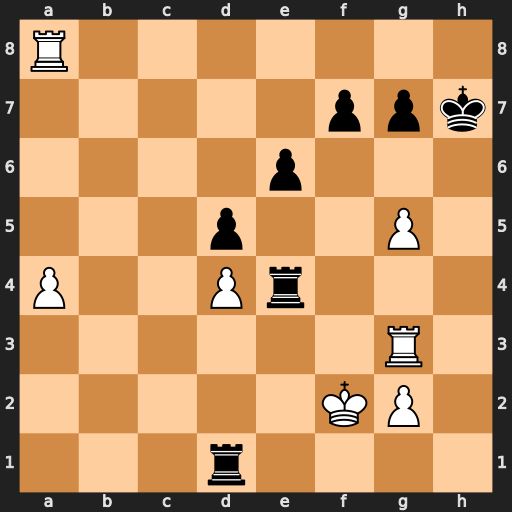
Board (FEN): R7/5ppk/4p3/3p2P1/P2Pr3/6R1/5KP1/3r4
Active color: w
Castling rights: -
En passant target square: -
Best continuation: g6+ fxg6 Rh3+ Rh4 Rxh4#